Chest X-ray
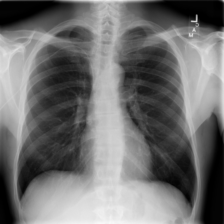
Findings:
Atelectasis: negative
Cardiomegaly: negative
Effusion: negative
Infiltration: positive
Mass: negative
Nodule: negative
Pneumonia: negative
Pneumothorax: negative
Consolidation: negative
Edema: negative
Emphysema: negative
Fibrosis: negative
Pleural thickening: negative
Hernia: negative